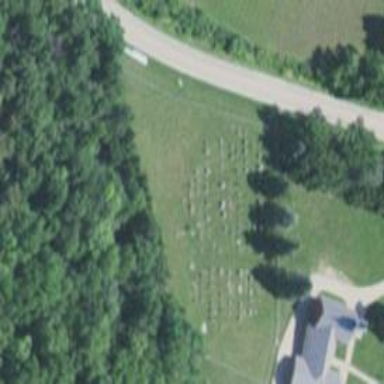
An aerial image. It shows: Cemetery.